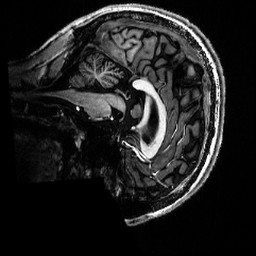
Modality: T1w
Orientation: sagittal
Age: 20
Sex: male
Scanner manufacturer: siemens
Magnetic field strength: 6.98 T
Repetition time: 6 s
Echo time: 0.00299 s